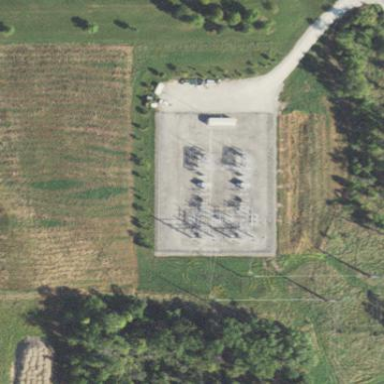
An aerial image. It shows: Distribution-level power substation.